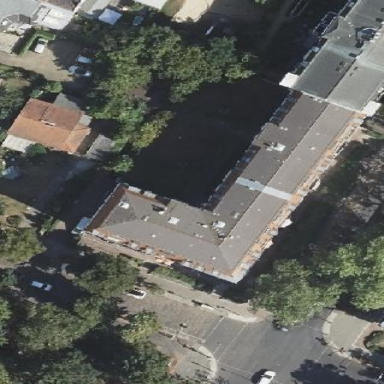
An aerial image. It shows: Unique quadruple saltbox-shaped roof outlines building with multiple apartments.